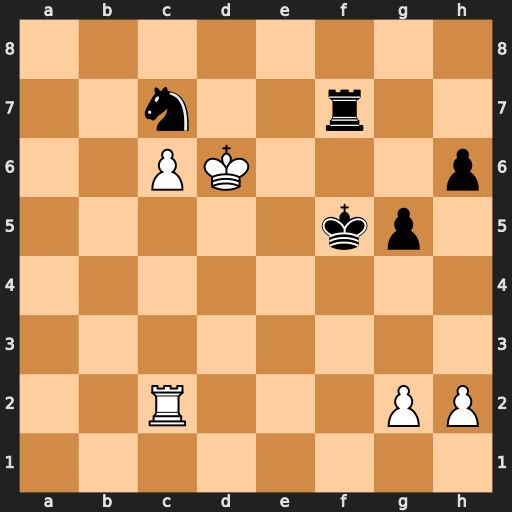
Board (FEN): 8/2n2r2/2PK3p/5kp1/8/8/2R3PP/8
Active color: w
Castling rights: -
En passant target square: -
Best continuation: Rf2+ Kg6 Rxf7